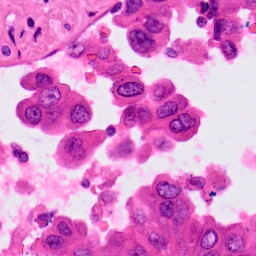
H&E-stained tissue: Lung